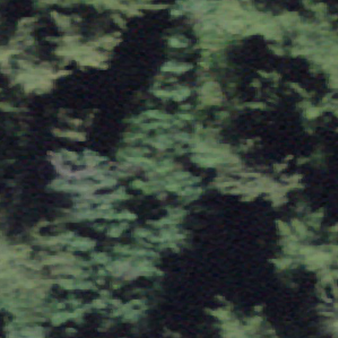
Label: other